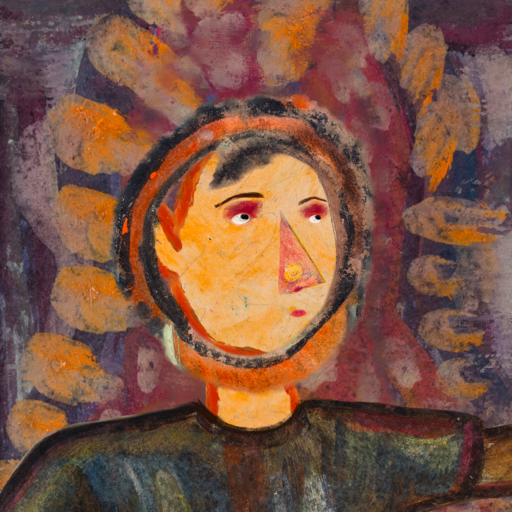
Background: Doll, Head And Neck Side: Experience, Face Side: Irani, Bust: Mosgoul, Hair Side: Childish, Head Accessory: Blank, Second Necklace: Blank, Necklace: Blank, Baby: Blank